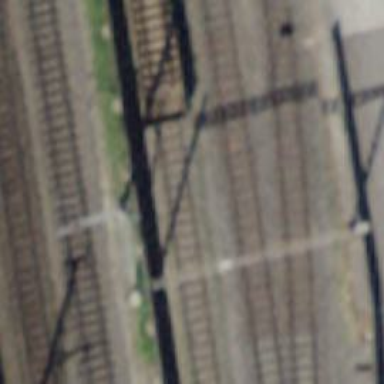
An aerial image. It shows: Single-track electrified railway siding with contact line for service.